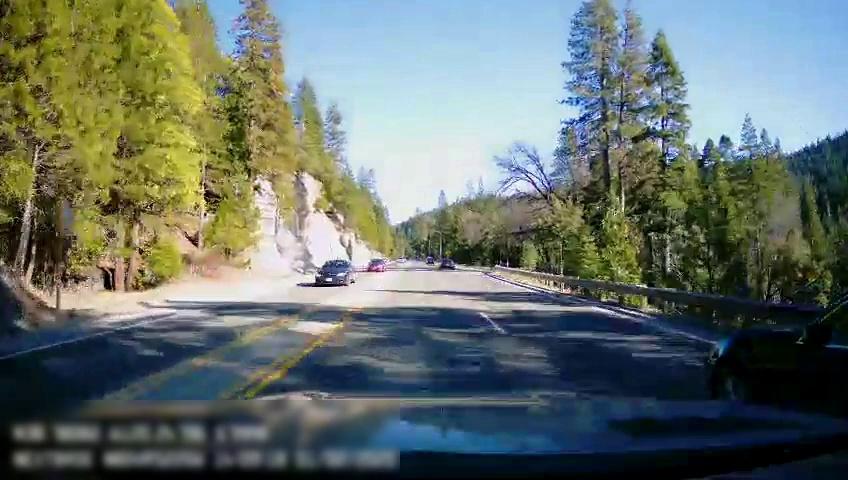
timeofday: Day
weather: Sunny
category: Drivable Space
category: Vehicles | Car
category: Vehicles | Car
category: Vehicles | Car
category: Vehicles | Car
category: Lanes | Opposite Lane
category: Lanes | Current Lane
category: Lanes | Current Lane
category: Lanes | Opposite Lane
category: Lanes | Current Lane